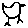
Label: bird